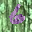
Label: 6